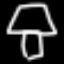
Label: mushroom